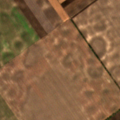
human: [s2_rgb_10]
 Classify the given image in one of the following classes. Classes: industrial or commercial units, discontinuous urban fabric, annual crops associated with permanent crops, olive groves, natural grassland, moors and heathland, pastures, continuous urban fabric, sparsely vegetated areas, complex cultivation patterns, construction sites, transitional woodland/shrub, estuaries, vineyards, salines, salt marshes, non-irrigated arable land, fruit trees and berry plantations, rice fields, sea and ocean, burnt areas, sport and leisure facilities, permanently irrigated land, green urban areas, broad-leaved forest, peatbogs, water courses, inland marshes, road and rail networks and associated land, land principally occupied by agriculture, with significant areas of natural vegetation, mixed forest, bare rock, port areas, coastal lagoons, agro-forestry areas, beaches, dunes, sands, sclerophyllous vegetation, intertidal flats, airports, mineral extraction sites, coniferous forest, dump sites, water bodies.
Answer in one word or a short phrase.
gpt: non-irrigated arable land